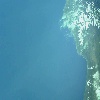
Label: water